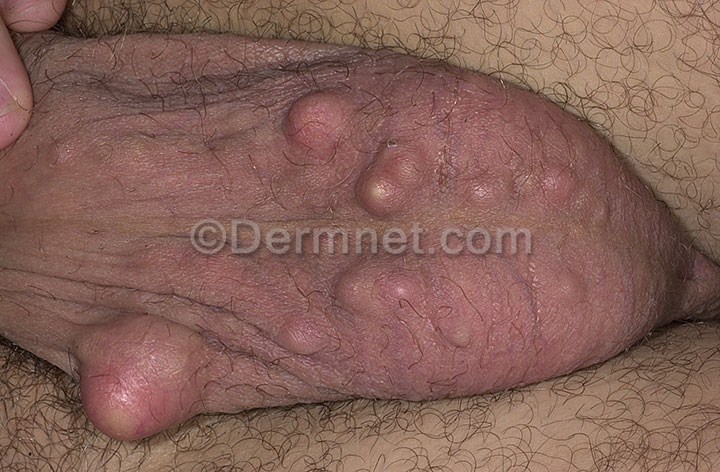
Disease: Seborrheic Keratoses and other Benign Tumors